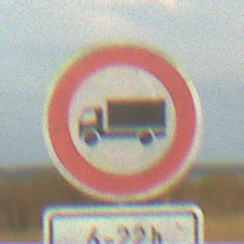
Verkehrszeichen: VerbotFuerKraftfahrzeugeUeberDreiKommaFuenfTonnen
Zusatzzeichen unten: ZeitangabenMitBeschraenkungAufWochentage4
Umgebung: Outdoor, Nature
Tageszeit: SunriseSunset
Wetter: PartlyCloudy
Licht: Natural
Jahreszeit: NotSpecified
Kontrast: MediumContrast